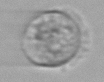
Label: Ciliophora